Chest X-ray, AP view. Patient: 24 years old, sex F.
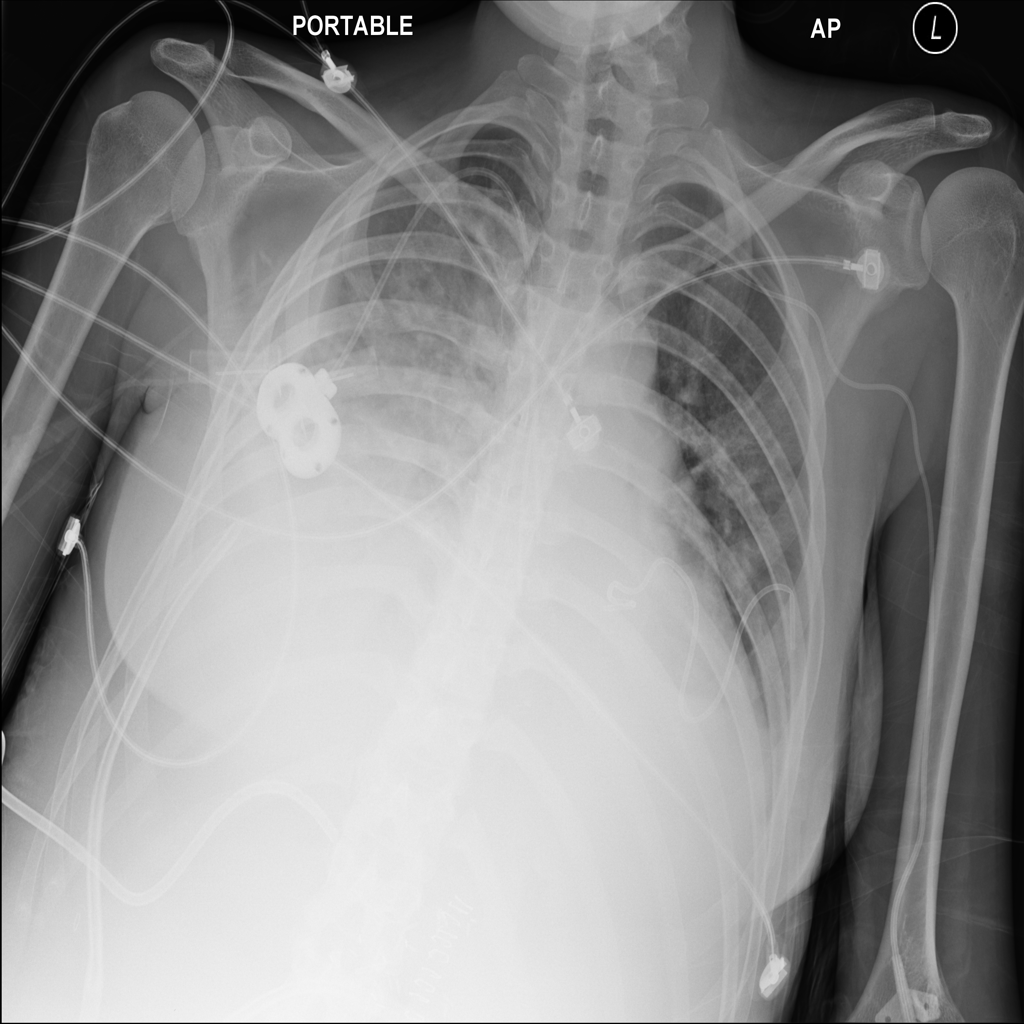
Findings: Effusion